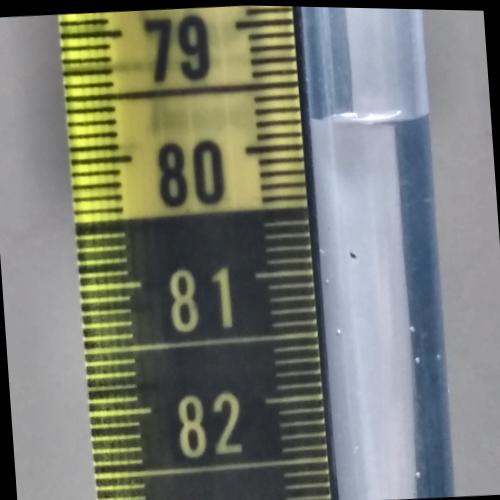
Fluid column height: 79.8 cm